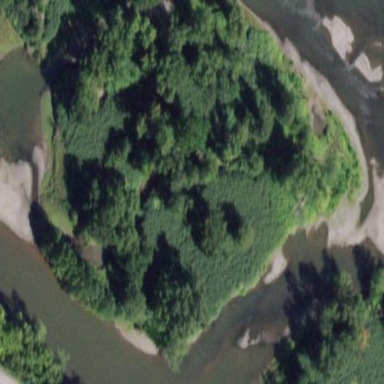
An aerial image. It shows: Grassy islet area.